Question: In Android in litemitemclick I am using this piece of code:
'''
TextView tvofpostedText = (TextView)findViewById(R.id.postedgtext);
@Override
public void onItemClick(AdapterView<?> arg0, View arg1, int pos,
long arg3) {
final AlertDialog.Builder builder = new AlertDialog.Builder(
DemoPage2.this);
LayoutInflater factory = LayoutInflater.from(DemoPage2.this);
final View textEntryView = factory.inflate(
R.layout.layoutforalertdialog, null);
// builder.setMessage("" + s.get(pos))
try {
tvofpostedText.setText("username:" + s.get(pos));
} catch (Exception e) {
// do nothing
}
builder.setMessage("" + username + (CharSequence) s.get(pos))
.setCancelable(true)
.setTitle("post Detail")
.setView(textEntryView)
.setPositiveButton("View Comments",
new DialogInterface.OnClickListener() {
public void onClick(DialogInterface dialog,
int id) {
// ListViewActivity.this.finish();
}
})
.setNegativeButton("Cancel",
new DialogInterface.OnClickListener() {
public void onClick(DialogInterface dialog,
int id) {
dialog.cancel();
}
})
.setNeutralButton("Post Comments",
new DialogInterface.OnClickListener() {
public void onClick(DialogInterface dialog,
int whichButton) {
}
});
AlertDialog alert = builder.create();
alert.show();
tvofpostedText.setText("username:" + s.get(pos));
}
});
'''
is an 'ArrayList'. I am getting a 'NullPointerException' on the line 'tvofpostedText.setText("username:" + s.get(pos));'. At least should have been set as text even if 's.get(pos)' is null. Please help me out.In the logcat i am getting null pointer exception.tvofpostedText is comming null.Plese HELP>
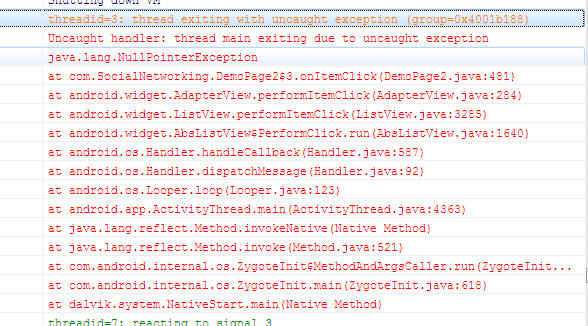
Answer: Well, you've got two possibilites, neither of which anyone here can determine with the code you've given.
1. tvofpostedText is null.
2. s is null.
Figure out which one is null and fix that. You don't show where either of these is declared, but that's the only two possibilities given the line it's crashing at.